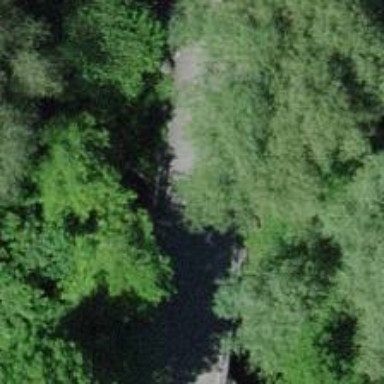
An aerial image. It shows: Culvert tunnel.